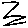
Label: zigzag